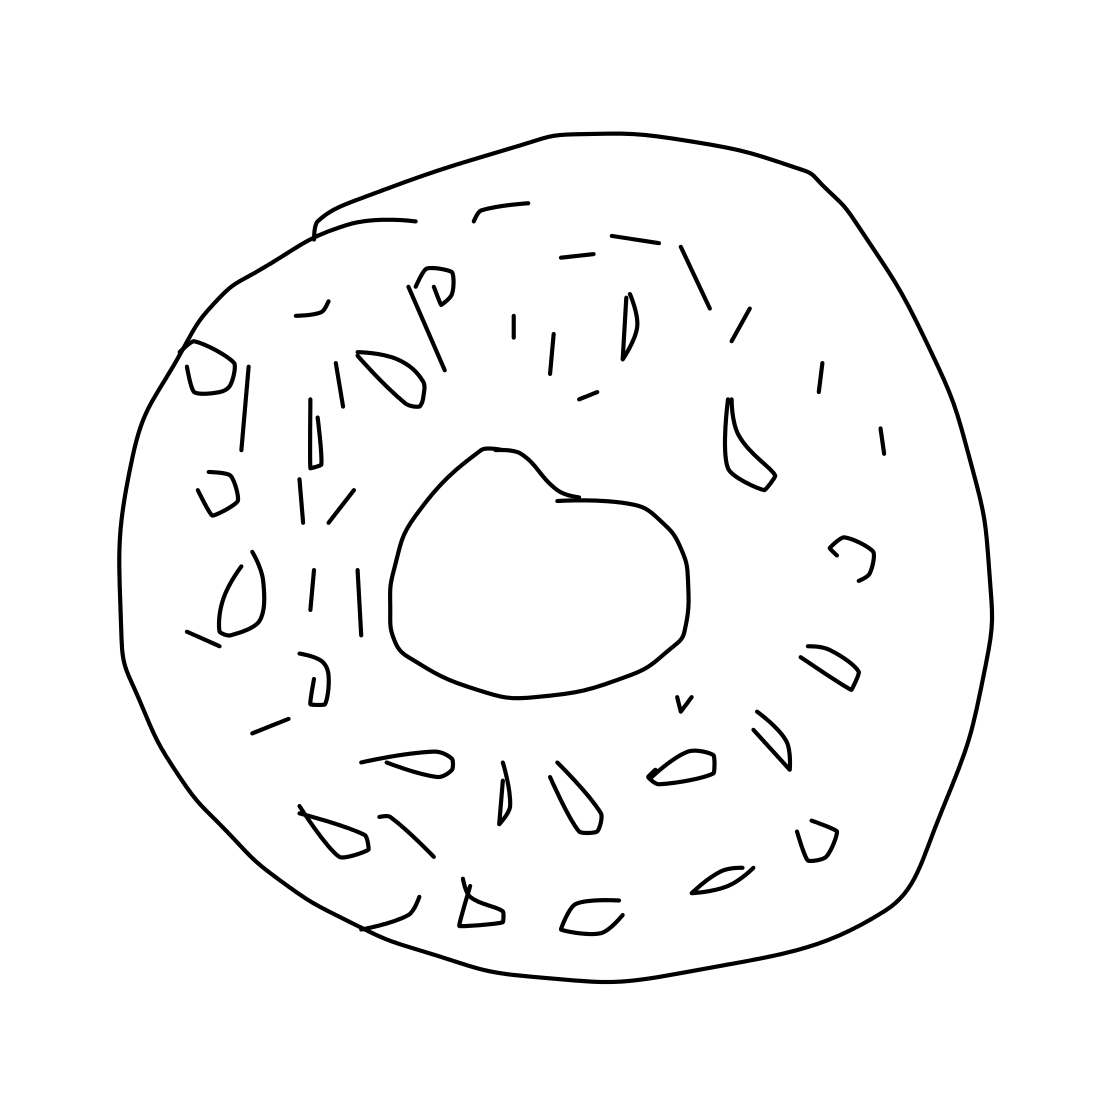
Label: donut